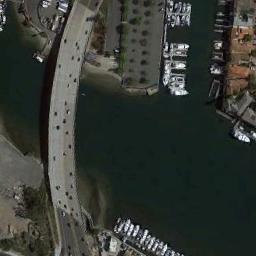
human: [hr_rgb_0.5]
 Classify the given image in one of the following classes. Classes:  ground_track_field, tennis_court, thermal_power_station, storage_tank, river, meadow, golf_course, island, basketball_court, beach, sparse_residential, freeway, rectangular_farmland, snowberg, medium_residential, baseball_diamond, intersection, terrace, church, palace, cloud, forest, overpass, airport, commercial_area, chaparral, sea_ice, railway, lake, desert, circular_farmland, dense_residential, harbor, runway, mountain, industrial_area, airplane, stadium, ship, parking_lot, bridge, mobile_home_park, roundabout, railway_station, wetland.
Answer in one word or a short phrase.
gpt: bridge